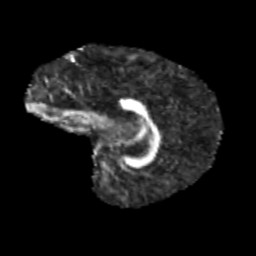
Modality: FA
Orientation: sagittal
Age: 12
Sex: male
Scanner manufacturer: siemens
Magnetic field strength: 3 T
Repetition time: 3.8 s
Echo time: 0.07 s